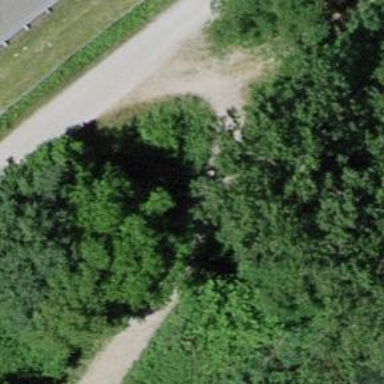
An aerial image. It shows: Sandy path.